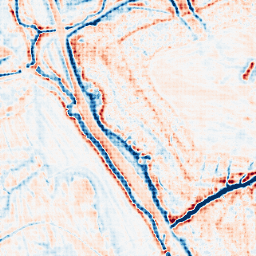
Category: edge_preserving
Decomposition family: bilateral
Decomposition parameters: d: 15
sigma_color: 75
sigma_space: 150
Upsampling method: sinc_hamming
Upsampling parameters: scale: 8
kernel_size: 8
Upsampling scale: 8